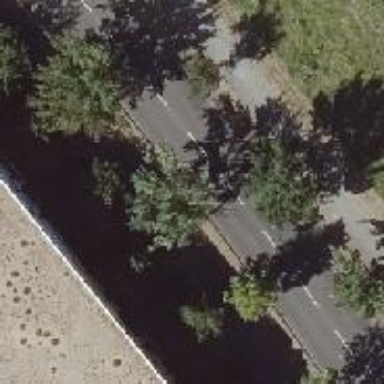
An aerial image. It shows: Avenue lined with deciduous broadleaved trees.